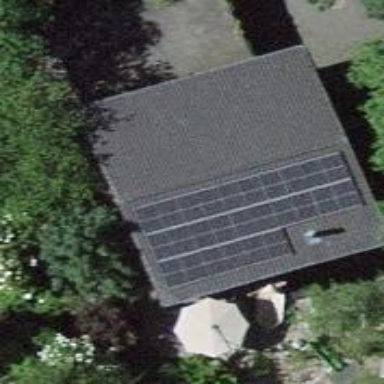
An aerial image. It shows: Solar power generator using photovoltaic method with solar photovoltaic panel types.